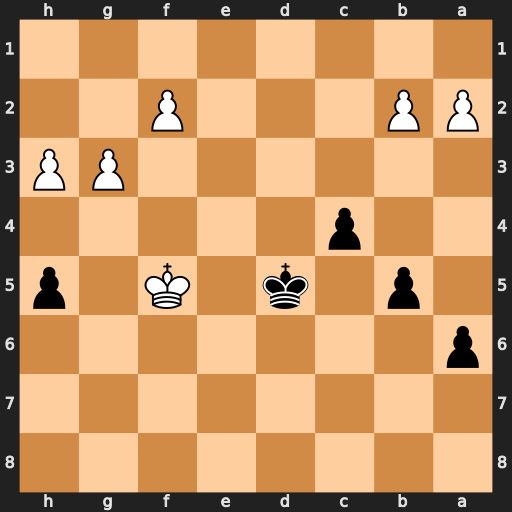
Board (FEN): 8/8/p7/1p1k1K1p/2p5/6PP/PP3P2/8
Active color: b
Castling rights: -
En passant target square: -
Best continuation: b4 Kf4 Kd4 Kf3 Kd3